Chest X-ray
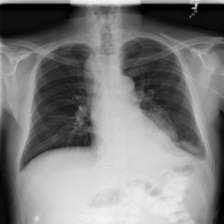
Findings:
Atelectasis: negative
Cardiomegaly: negative
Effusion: positive
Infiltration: negative
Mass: negative
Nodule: negative
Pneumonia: negative
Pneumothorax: negative
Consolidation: negative
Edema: negative
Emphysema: negative
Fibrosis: negative
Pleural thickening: negative
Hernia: negative